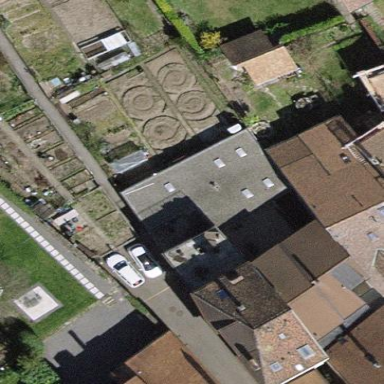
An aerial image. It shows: Atelier building.